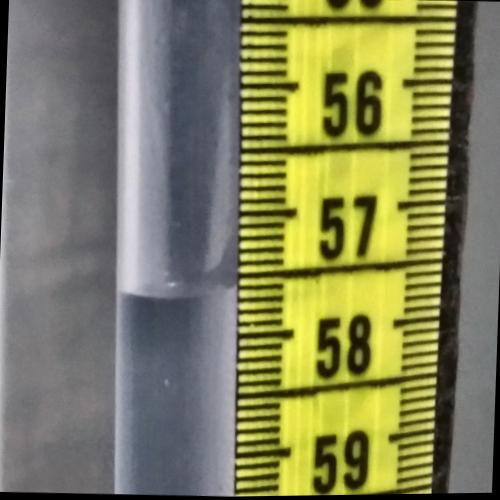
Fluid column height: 57.6 cm